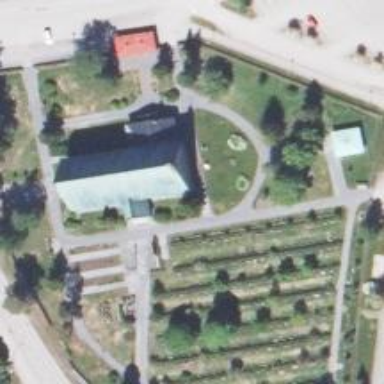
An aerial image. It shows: Historical war memorial.